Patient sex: M
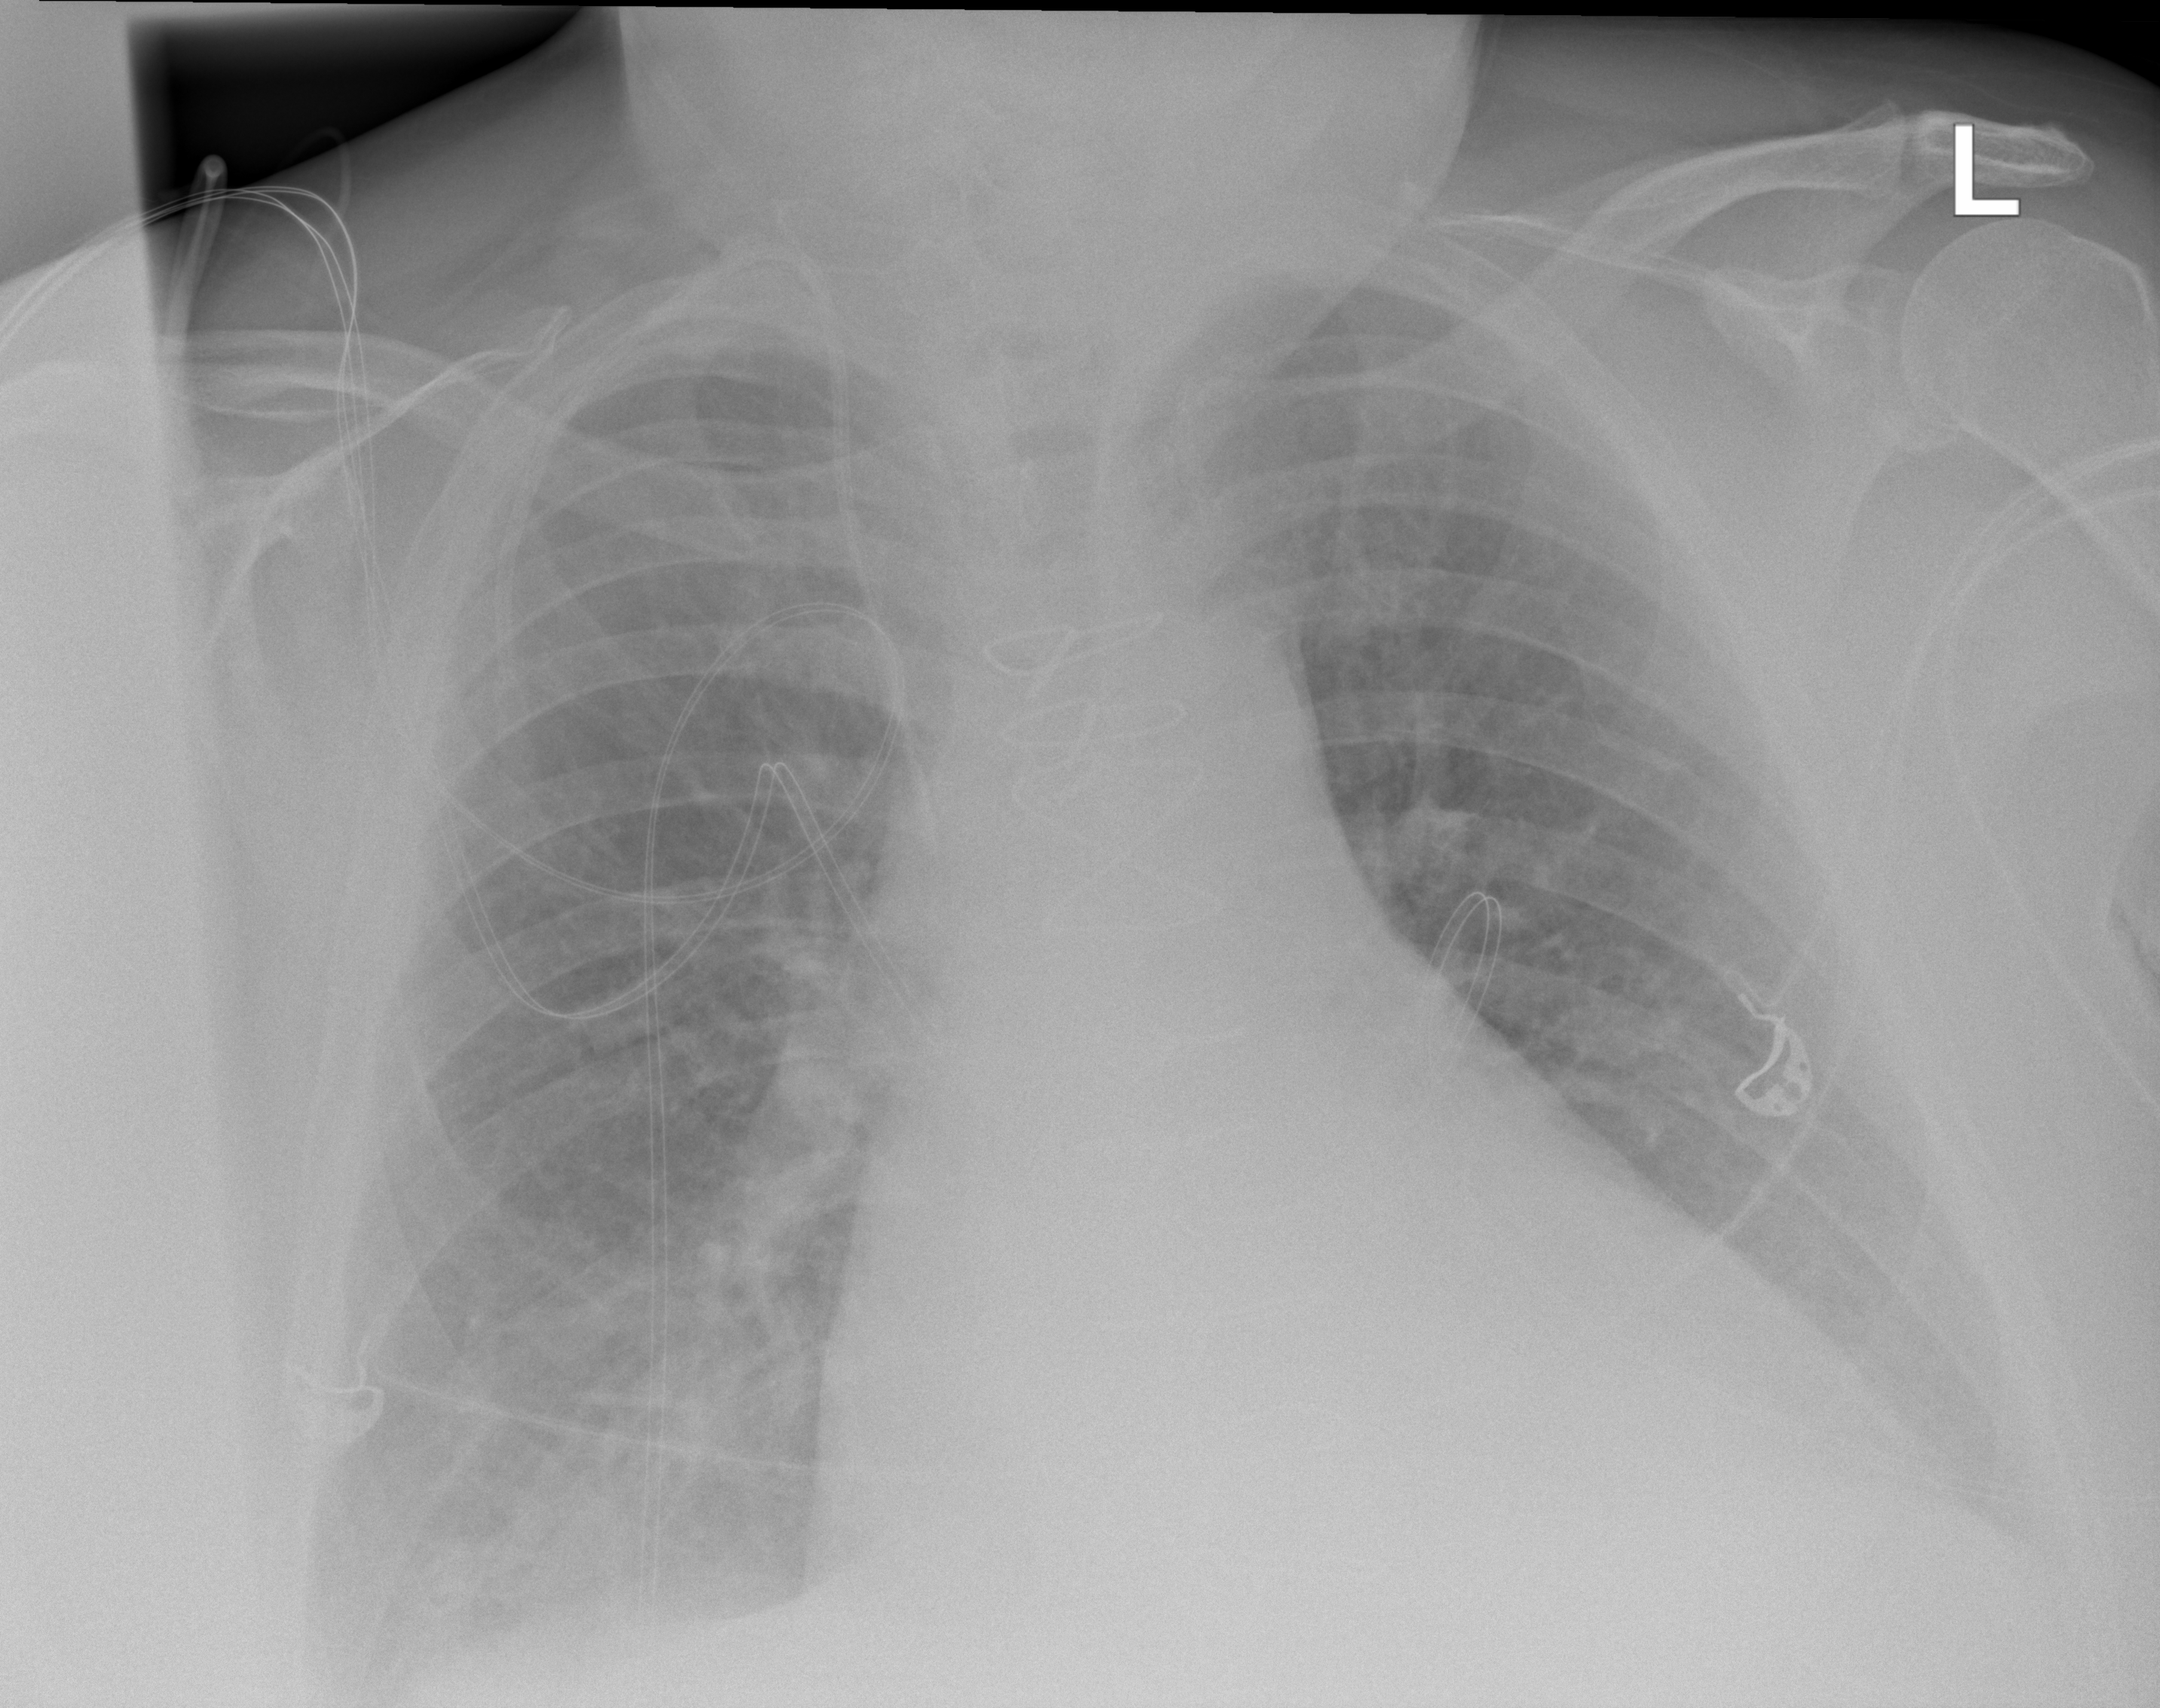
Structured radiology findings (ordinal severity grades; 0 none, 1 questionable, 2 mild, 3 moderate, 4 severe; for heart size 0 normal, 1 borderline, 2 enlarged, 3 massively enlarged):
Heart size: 2
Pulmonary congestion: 2
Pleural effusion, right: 2
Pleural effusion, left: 2
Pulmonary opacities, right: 2
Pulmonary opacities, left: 1
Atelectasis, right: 2
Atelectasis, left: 2